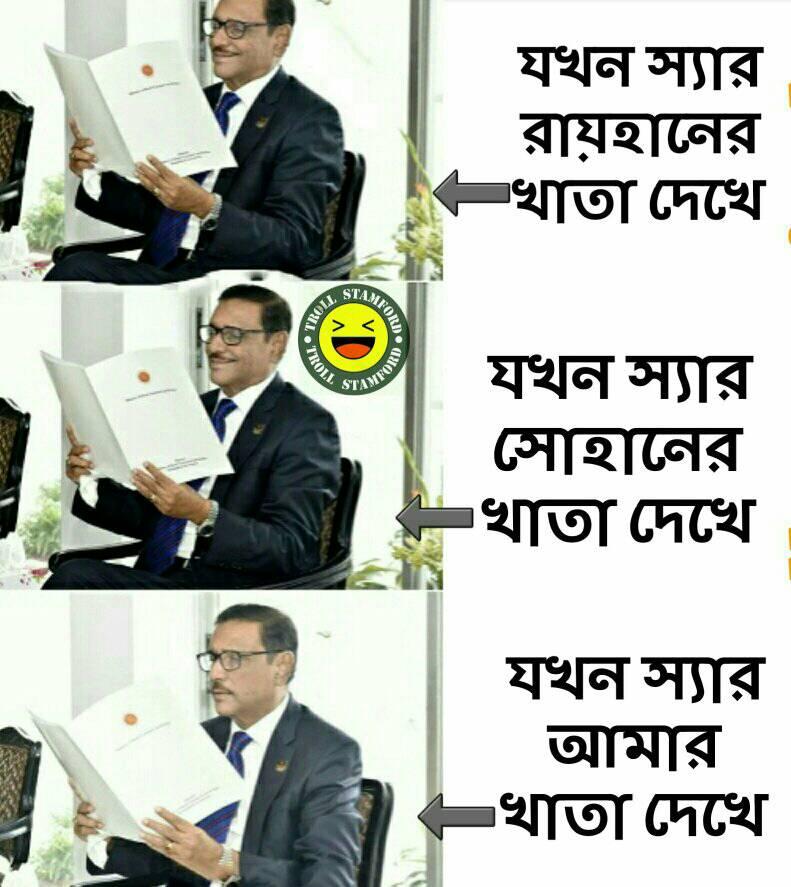
Caption: যখন স্যার রায়হানের খাতা দেখে      যখন স্যার সোহানের খাতা দেখে     যখন স্যার আমার খাতা দেখে
Label: non-hate